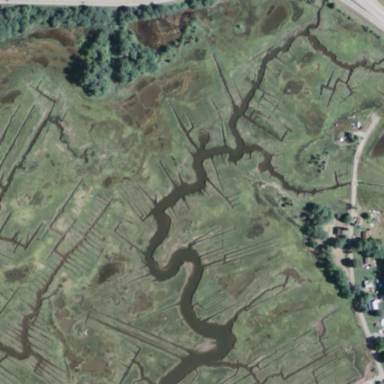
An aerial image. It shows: Saltmarsh wetland.